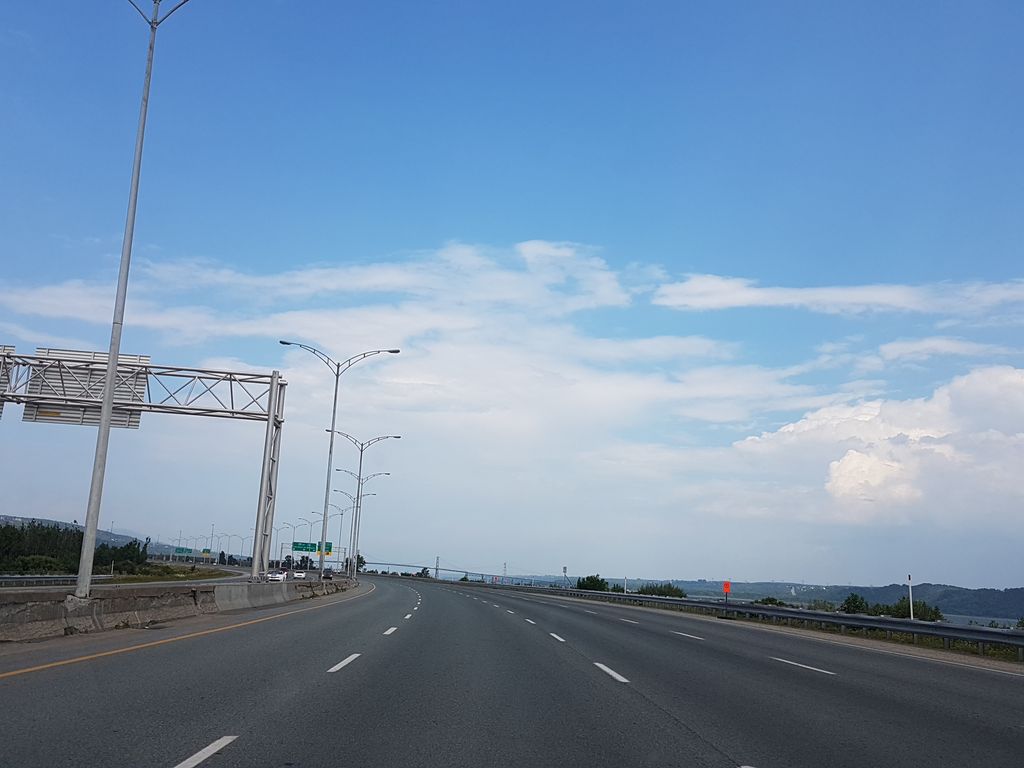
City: quebec_city